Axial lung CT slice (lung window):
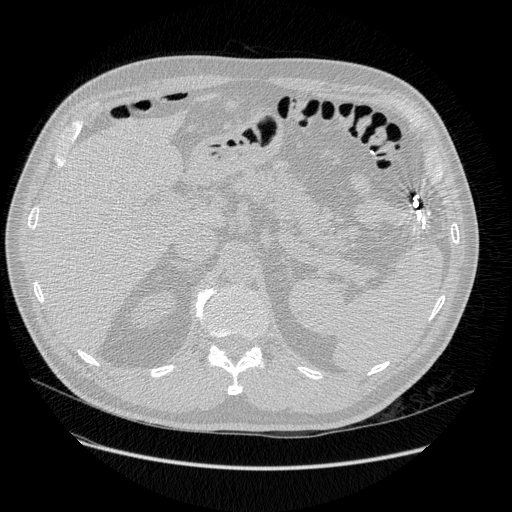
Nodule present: no